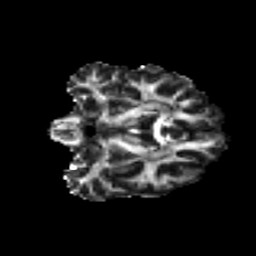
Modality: FA
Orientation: coronal
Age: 47
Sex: female
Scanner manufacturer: ge
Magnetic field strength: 3 T
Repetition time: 7.8 s
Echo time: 0.0606 s